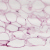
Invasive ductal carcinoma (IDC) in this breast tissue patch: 0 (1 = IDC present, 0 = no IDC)